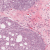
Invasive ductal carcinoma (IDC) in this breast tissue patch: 0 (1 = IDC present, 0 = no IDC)